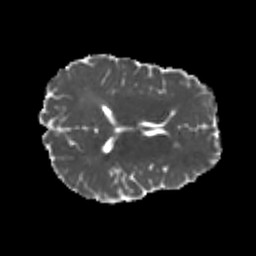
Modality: MD
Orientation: axial
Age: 19
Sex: male
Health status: healthy
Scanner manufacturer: philips
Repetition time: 7.388 s
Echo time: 0.08599 s